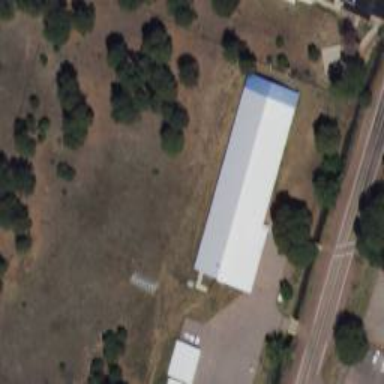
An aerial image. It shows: Clinic.